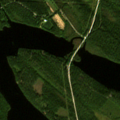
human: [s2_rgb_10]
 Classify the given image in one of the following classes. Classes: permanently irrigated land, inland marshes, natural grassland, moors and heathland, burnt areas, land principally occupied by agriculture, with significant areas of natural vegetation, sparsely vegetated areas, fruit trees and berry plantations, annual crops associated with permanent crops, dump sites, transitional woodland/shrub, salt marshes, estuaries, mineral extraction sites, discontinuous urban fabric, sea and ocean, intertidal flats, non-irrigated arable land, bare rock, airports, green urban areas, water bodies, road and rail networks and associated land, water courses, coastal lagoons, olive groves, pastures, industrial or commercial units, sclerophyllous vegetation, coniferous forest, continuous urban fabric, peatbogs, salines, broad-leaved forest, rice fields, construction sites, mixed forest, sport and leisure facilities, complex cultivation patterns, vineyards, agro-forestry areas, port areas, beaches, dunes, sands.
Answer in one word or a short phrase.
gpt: coniferous forest, water bodies